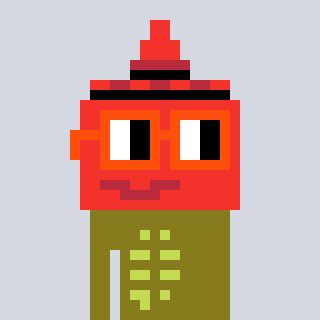
a pixel art character with square orange glasses, a ketchup-shaped head and a gunk-colored body on a cool background